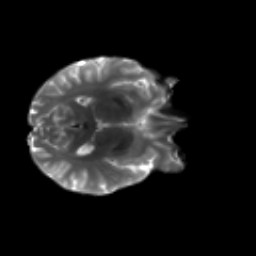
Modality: T2w
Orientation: axial
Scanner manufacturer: siemens
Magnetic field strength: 3 T
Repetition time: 4.16 s
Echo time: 0.0806 s